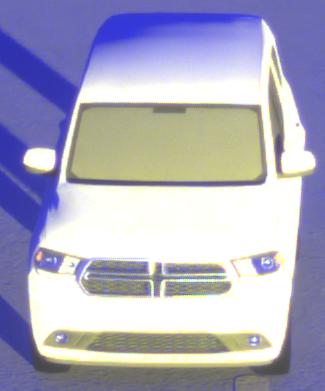
Make: Dodge
Model: Durango
Detailed model: Gen. 3
Model produced from: 2010
Doors: 5
Color: white
Road condition: dry road
Daytime: sunrise or sunset
Contrast: high contrast